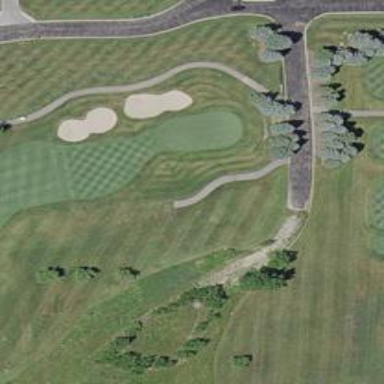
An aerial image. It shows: Pathway for golf carts.